Question: Count the number of objects in the diagram.
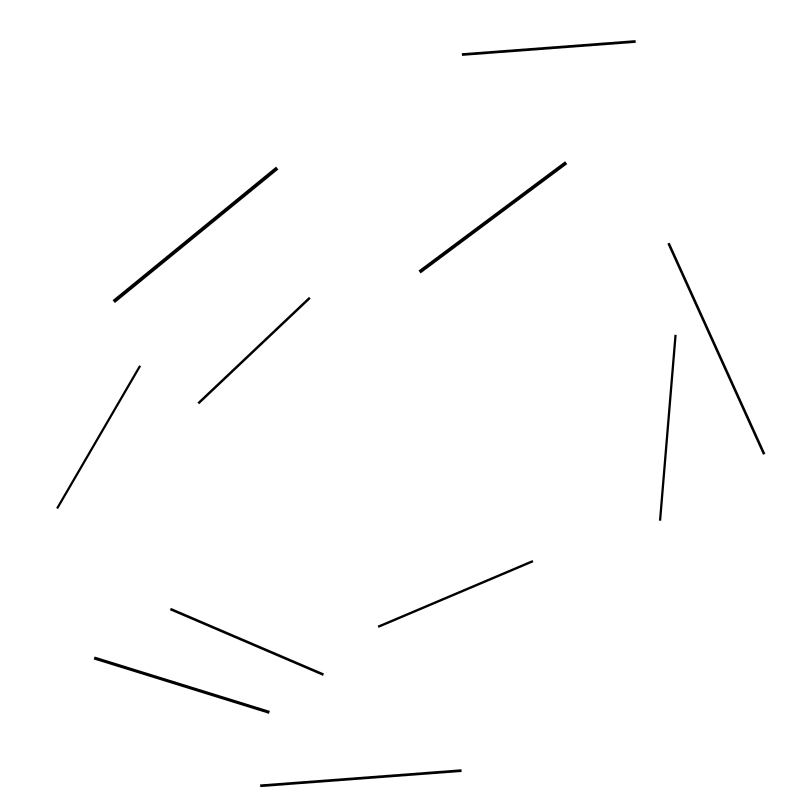
Answer: 11